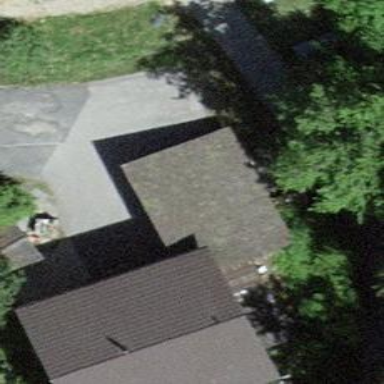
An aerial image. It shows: Simple and straightforward house.